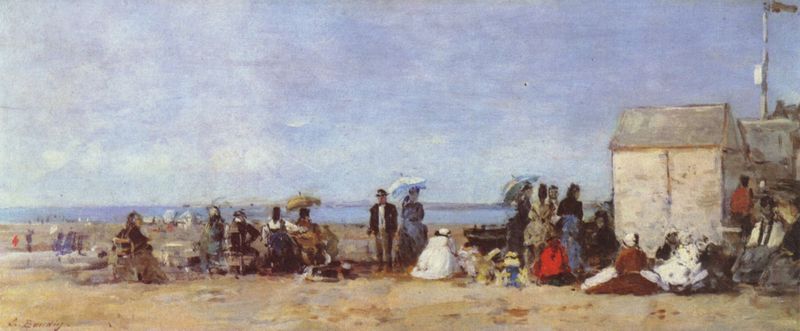
Titel: Strand in Trouville
Künstler: Eugène Boudin
Standort: London
Institution: National Gallery
Schlagwörter: blau, gemälde, gruppe, himmel, mann, meer, wasser, wolken, baden, frauen, gelb, impressionismus, landschaft, menschen, ocker, sand, see, sitzen, stadt, ufer, braun, damen, frankreich, frau, grau, hüte, kleid, kleider, licht, männer, rücken, schwarz, stuhl, stühle, tisch, tische, weiss, dach, gebäude, haus, rot, schirm, sonnenschirm, beige, gesellschaft, herren, leute, malerei, anzug, mützen, wand, architektur, mensch, signatur, öl, erde, ferne, horizont, häuser, weite, wind, gewässer, hütte, pastos, sonne, kind, personen, england, vornehm, genre, kinder, aussicht, küste, sommer, strand, italien, ort, röcke, fahne, mast, dorf, dächer, hütten, pause, picknick, spazieren, häuschen, ostsee, querformat, freizeit, umkleide, warten, pesonen, bucht, gruppen, ozean, panorama, ebbe, bad, schild, spaziergang, sandstrand, urlaub, jacken, schirme, schweden, treffen, ferien, wartende, siedlung, wetterfahne, nordsee, waser, zelt, piknik, paare, sonnenschirme, wegweiser, sommerfrische, sonnenbad, am meer, verweilen, msnn, belgien, partie, steinhäuschen, lichtmalerei, snadstrand, sonneschirm, sonntagnachmittag am strand, süditalien, windsack, haus#, badehäuser, strandleben